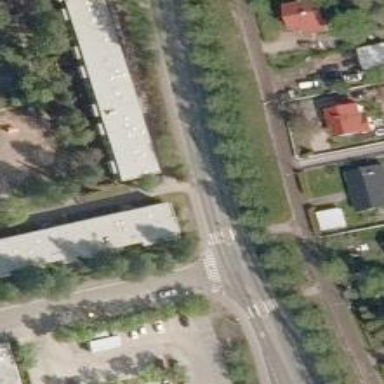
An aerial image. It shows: Asphalt cycleway.